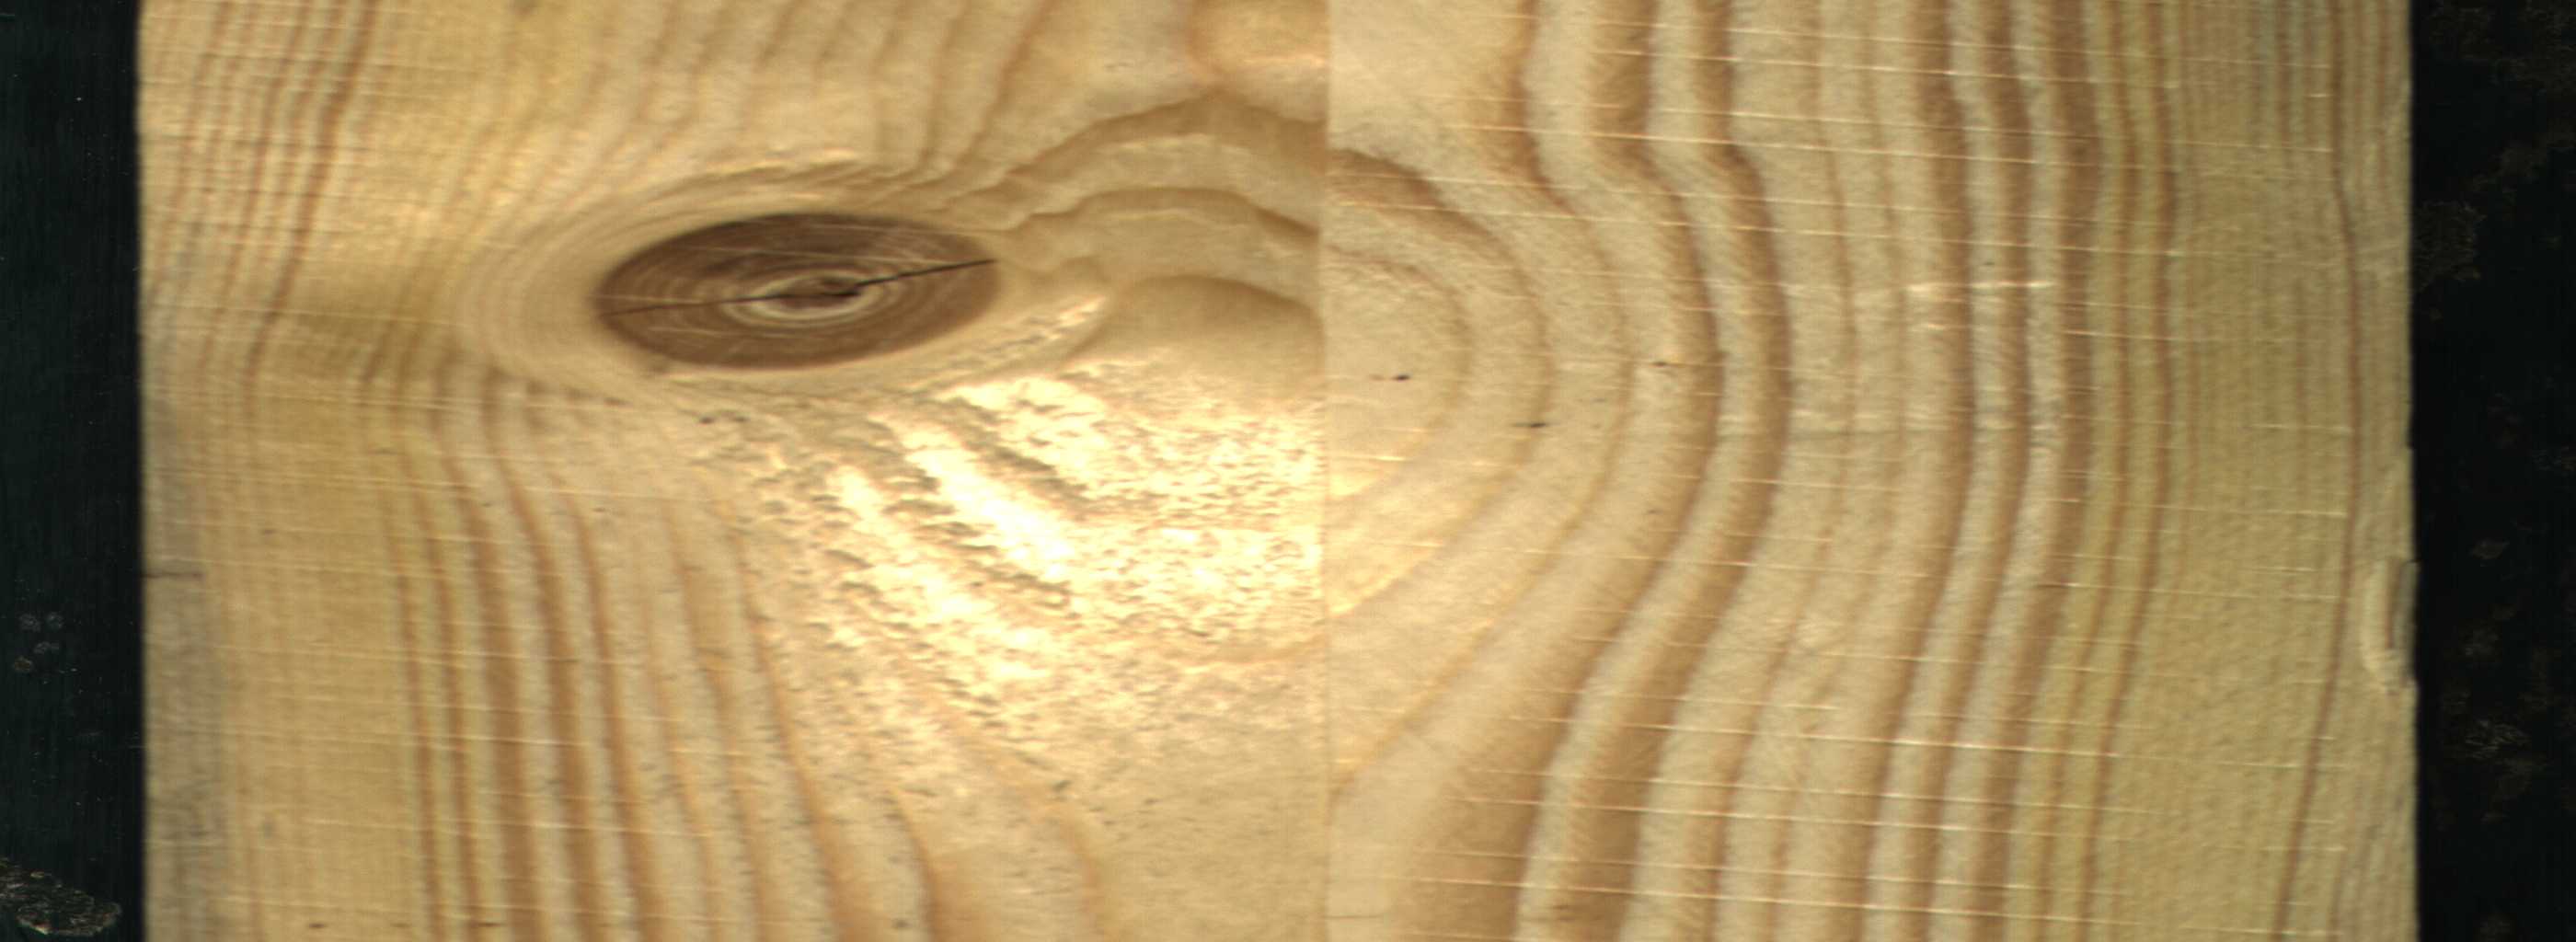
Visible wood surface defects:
knot_with_crack